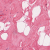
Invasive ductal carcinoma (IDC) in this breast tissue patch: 0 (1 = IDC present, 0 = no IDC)